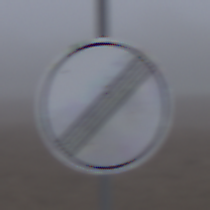
Verkehrszeichen: EndeSaemtlicherBegrenzungen
Umgebung: Outdoor, RoadRail
Tageszeit: MorningAfternoon
Wetter: Overcast
Licht: Natural
Jahreszeit: NotSpecified
Kontrast: LowContrast